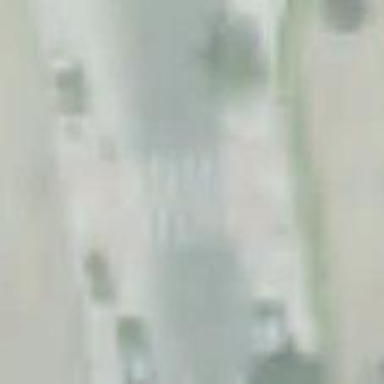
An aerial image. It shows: Uncontrolled crossing on the road.